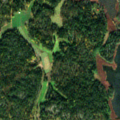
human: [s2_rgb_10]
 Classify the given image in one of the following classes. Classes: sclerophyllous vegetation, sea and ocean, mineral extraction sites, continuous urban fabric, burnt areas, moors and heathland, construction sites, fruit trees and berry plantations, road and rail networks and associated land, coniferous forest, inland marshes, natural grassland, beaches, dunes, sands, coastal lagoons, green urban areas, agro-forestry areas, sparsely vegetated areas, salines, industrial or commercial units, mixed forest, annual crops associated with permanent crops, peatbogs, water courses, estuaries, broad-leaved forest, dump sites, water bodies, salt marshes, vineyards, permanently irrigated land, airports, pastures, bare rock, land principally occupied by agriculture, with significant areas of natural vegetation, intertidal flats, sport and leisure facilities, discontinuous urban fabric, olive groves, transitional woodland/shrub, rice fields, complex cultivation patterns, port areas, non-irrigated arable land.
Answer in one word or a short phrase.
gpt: land principally occupied by agriculture, with significant areas of natural vegetation, broad-leaved forest, mixed forest, bare rock, sea and ocean